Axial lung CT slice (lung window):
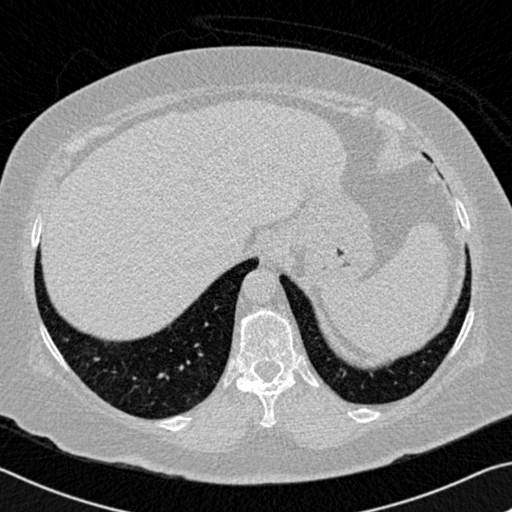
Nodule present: no